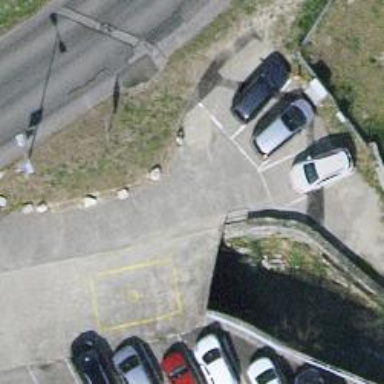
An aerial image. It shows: Road serving as parking aisle.